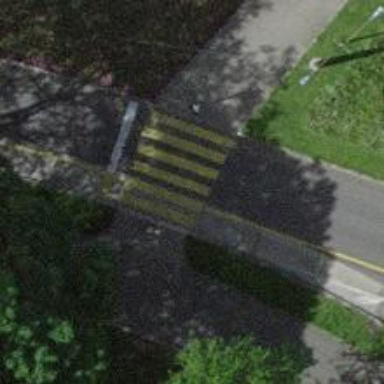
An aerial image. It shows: Crossing with traffic signals.